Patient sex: M
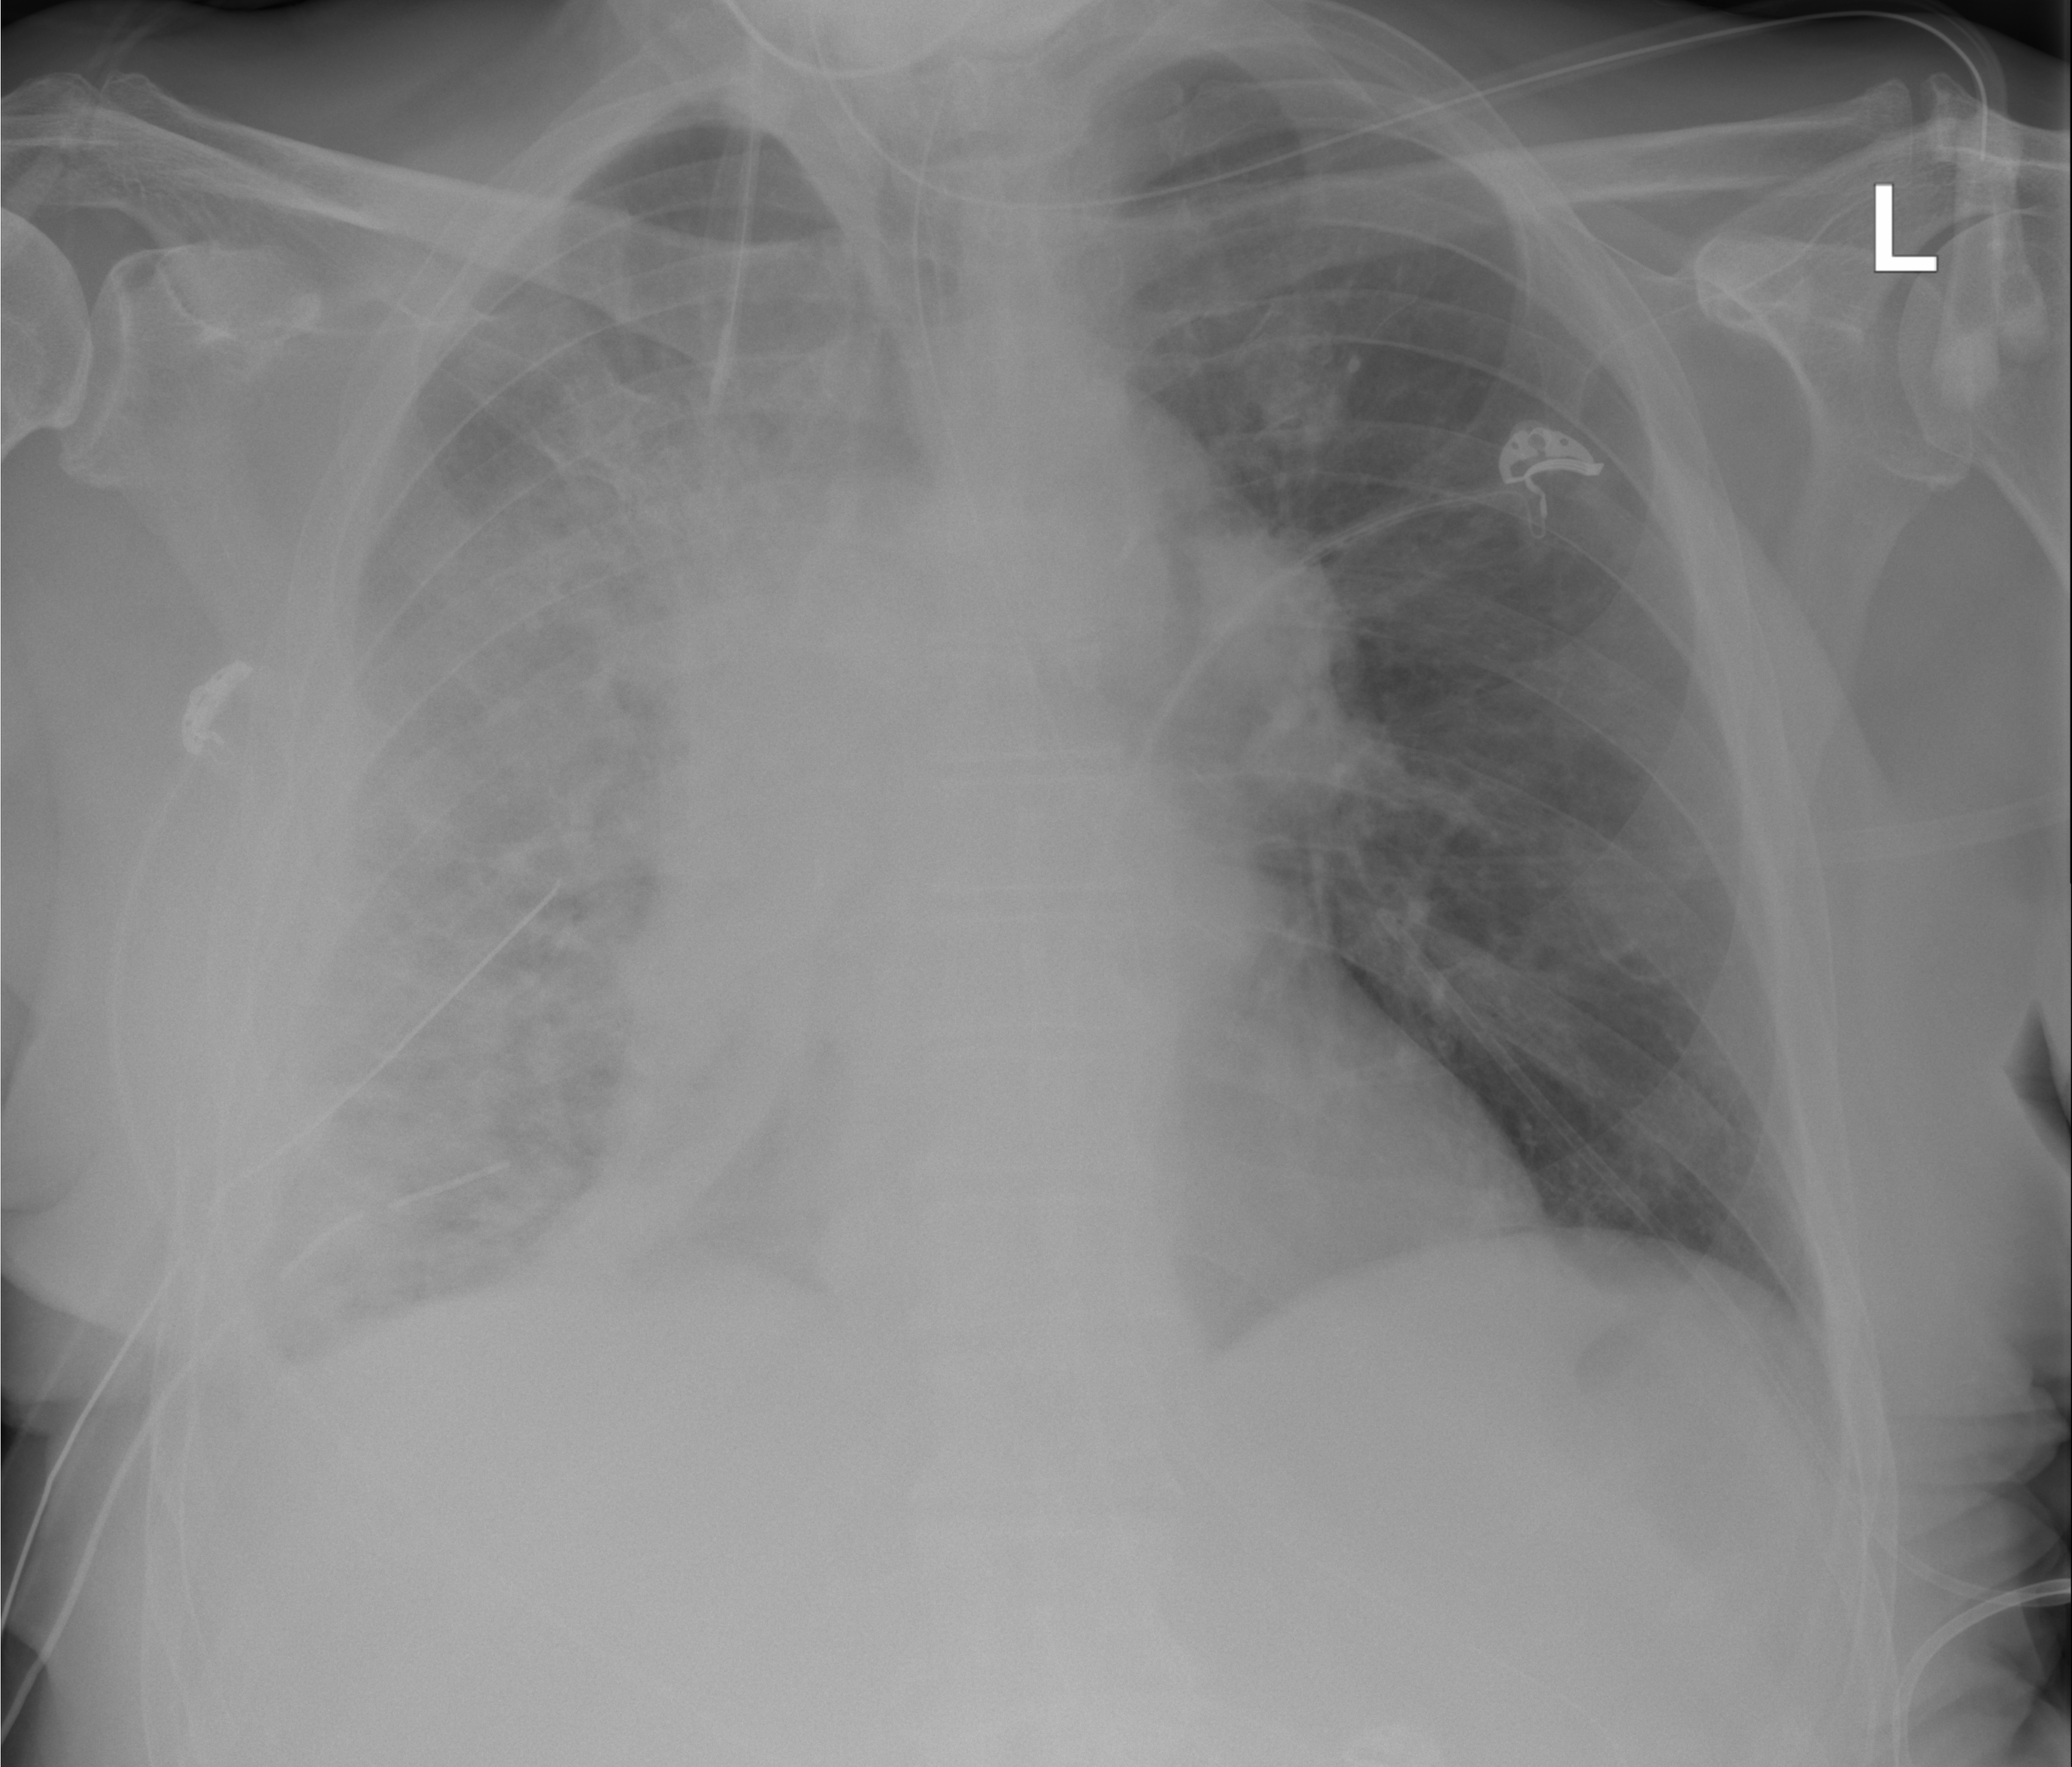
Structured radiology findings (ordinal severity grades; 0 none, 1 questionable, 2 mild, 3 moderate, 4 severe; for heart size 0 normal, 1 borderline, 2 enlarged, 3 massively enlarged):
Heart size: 2
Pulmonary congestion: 2
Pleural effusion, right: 2
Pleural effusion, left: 0
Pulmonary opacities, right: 3
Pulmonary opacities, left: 0
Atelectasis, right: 2
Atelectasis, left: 0